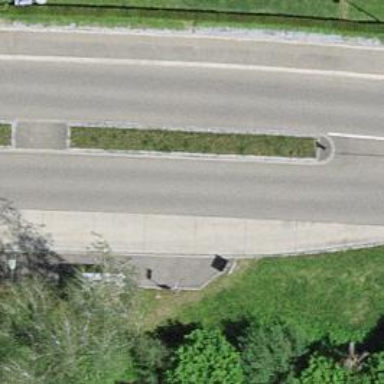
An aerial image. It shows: Bus stop with designated public transport stop position.